Question: Good afternoon,
I would like to know how I can add a menu item in the list of Projects and how to get the id of a Project based on my selection made.
Below I attached a picture.

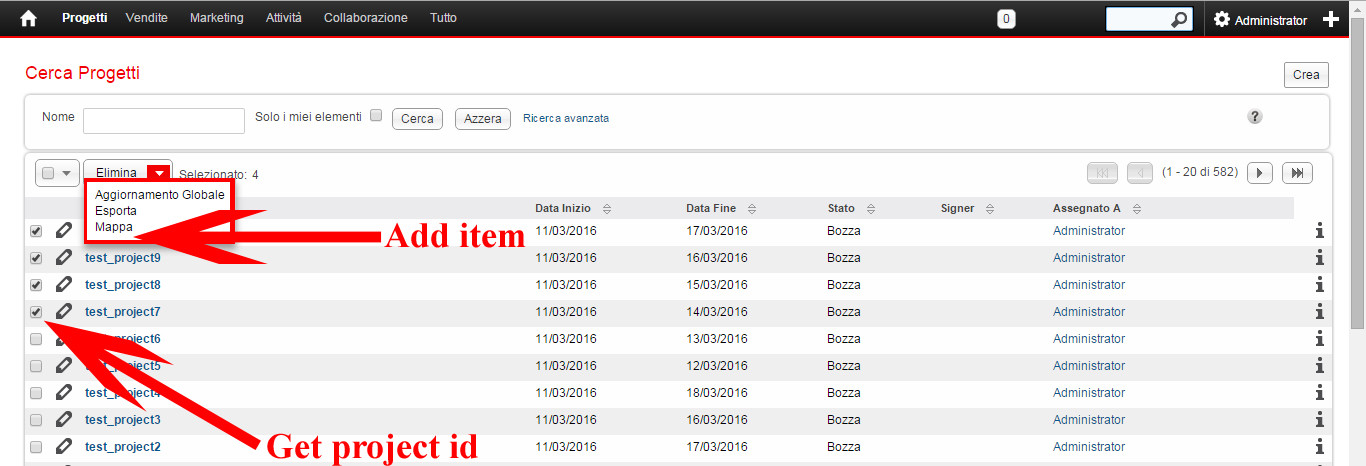
Answer: In SuiteCRM you can use this as an example. This will create an additional menu item in your Project ListView and get the Project id(s) as well.
'''
<?php
if (!defined('sugarEntry') || !sugarEntry) die('Not A Valid Entry Point');
require_once('include/MVC/View/views/view.list.php');
class ProjectViewList extends ViewList
{
/**
* @see ViewList::preDisplay()
*/
public function preDisplay()
{
parent::preDisplay();
$this->lv->actionsMenuExtraItems[] = $this->buildMyMenuItem();
}
/**
* Builds the extra menu link(s)
*
* @return string HTML
*/
protected function buildMyMenuItem()
{
global $app_strings;
return <<<EOHTML
<a class="menuItem" style="width:150px;" href="#" onmouseover='hiliteItem(this,"yes");'
onmouseout='unhiliteItem(this);'
onclick="sugarListView.get_checks();
if(sugarListView.get_checks_count() &lt; 1) {
alert('{$app_strings['LBL_LISTVIEW_NO_SELECTED']}');
return false;
}
document.MassUpdate.action.value='displaypassedids';
document.MassUpdate.submit();">Menu Extra Item</a>
EOHTML;
}
}
'''
'''
<?php
class ProjectController extends SugarController
{
public function action_displaypassedids()
{
if (!empty($_REQUEST['uid'])) {
$recordIds = explode(',', $_REQUEST['uid']);
foreach ($recordIds as $recordId) {
$bean = SugarModule::get($_REQUEST['module'])->loadBean();
$bean->retrieve($recordId);
echo "Sent Record ID {$bean->id}</br>";
}
}
sugar_die('');
}
}
'''
Good luck.
<URL>